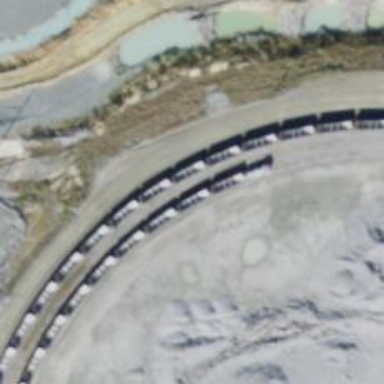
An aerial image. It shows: Spur service railway for transporting aggregate freight.